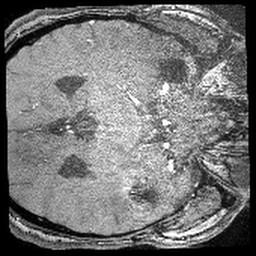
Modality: angio
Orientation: axial
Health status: ill
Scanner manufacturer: siemens
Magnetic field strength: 3 T
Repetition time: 0.029 s
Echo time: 0.00401 s